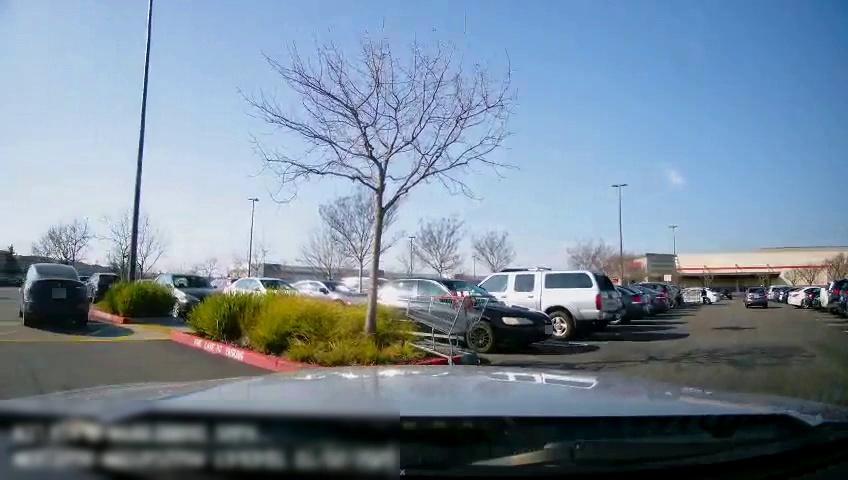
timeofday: Day
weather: Sunny
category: Drivable Space
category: Drivable Space
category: Vehicles | Car
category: Vehicles | Car
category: Vehicles | Car
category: Motorbikes
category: Vehicles | Car
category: Vehicles | SUV
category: Vehicles | SUV
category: Vehicles | Truck
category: Pedestrians
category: Vehicles | Car
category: Motorbikes
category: Motorbikes
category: Vehicles | Car
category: Vehicles | Car
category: Vehicles | SUV
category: Vehicles | SUV